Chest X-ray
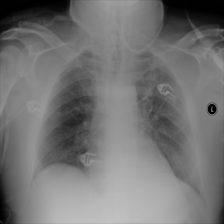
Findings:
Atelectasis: negative
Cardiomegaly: negative
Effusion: negative
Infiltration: negative
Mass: negative
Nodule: negative
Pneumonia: negative
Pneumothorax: negative
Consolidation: negative
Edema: negative
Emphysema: negative
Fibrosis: negative
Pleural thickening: negative
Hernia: negative